Question: I already have an content item (item) with template A.
Template A has not set any workflow initially and I set a new workflow in template's standard value.
If I go to the content item's workflow section, there is only "Default workflow" update. The fields "Workflow" and "State" are empty even I set "Initial State" in the workflow's property, as shown below screenshot. So, workflow process is not working on that item.
However, if I create new item with the template already set workflow, I could see all filled workflow fields based on its initial workflow setting. So, workflow process is perfectly working.
I have a number of pages without workflow setting and I'm about to assign new workflow in its templates.
How can I solve this issue???????

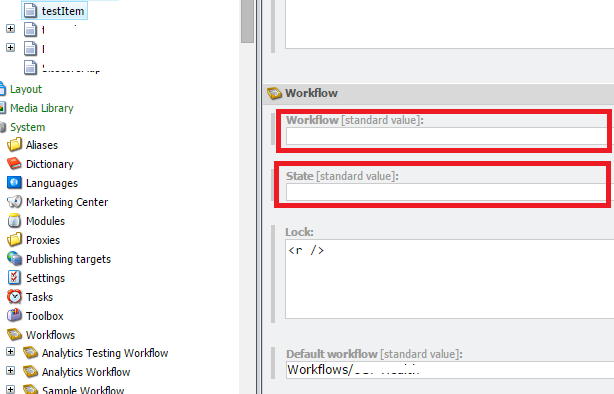
Answer: I used Powershell Script and it looks like this.
It updates the empty field and perfectly works.
'''
##################################################################
## 1. Set default workflow state in template's standard value ##
## 2. Before running script, must set correct Context Item ##
##################################################################
function SetWorkflow($item)
{
## Update only items assigned __Default workflow
if ($item."__Default workflow" -eq "{A5BC37E7-ED96-4C1E-8590-A26E64DB55EA}") {
$item.__Workflow = "{A5BC37E7-ED96-4C1E-8590-A26E64DB55EA}";
$item."__Workflow state" = "{190B1C84-F1BE-47ED-AA41-F42193D9C8FC}";
}
}
## Update correct workflow information.
get-item . -Language * | foreach-object { SetWorkFlow($_) }
get-childitem . -recurse -Language * | foreach-object { SetWorkFlow($_) }
## Show Updated Result
get-item . -Language * | Format-Table Id, Name, Language, __Workflow, "__Workflow state", "__Default workflow"
get-childitem . -recurse -Language * | Format-Table Id, Name, Language, __Workflow, "__Workflow state", "__Default workflow"
'''